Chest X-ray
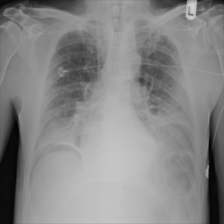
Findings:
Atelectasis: negative
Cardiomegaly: negative
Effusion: negative
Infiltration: negative
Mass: negative
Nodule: negative
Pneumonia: negative
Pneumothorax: negative
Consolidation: negative
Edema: negative
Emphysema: negative
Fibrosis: negative
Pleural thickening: negative
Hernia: negative